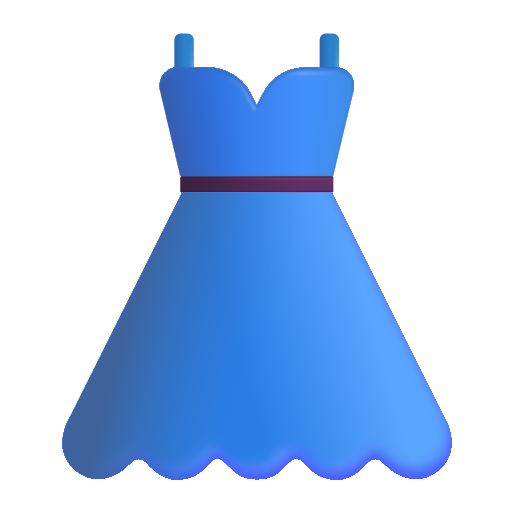
dress color